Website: walmart
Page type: payment
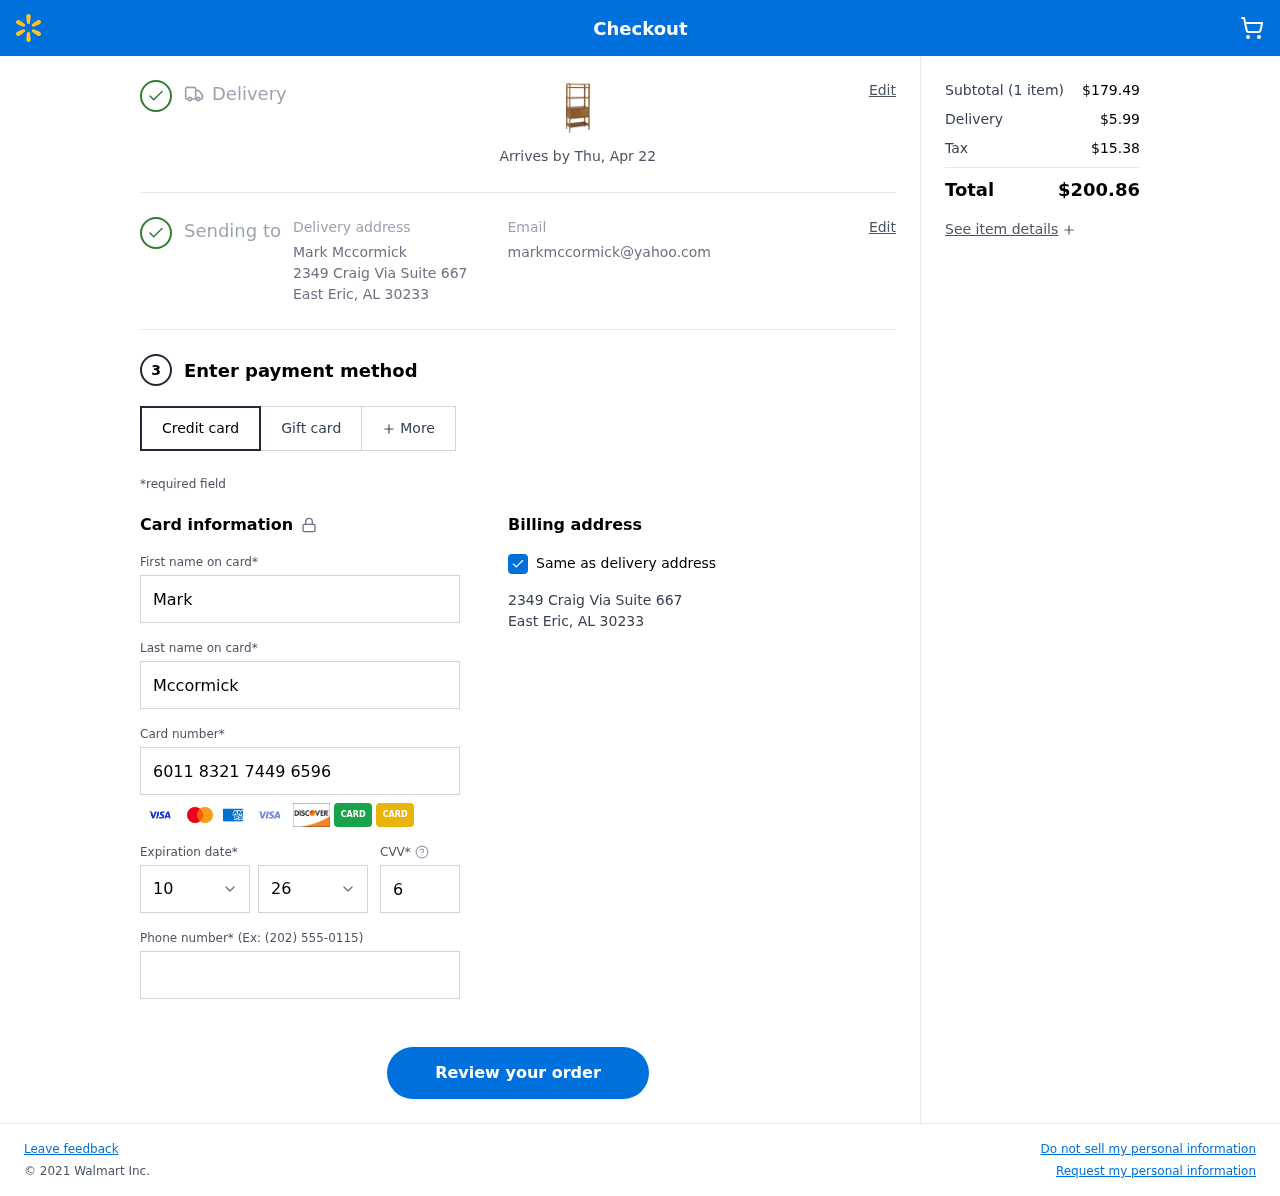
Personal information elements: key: PII_CARD_CVV
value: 679
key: PII_CARD_EXPIRY_MONTH
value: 10
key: PII_CARD_EXPIRY_YEAR
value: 26
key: PII_CARD_NUMBER
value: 6011 8321 7449 6596
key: PII_CITY
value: East Eric
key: PII_EMAIL
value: markmccormick@yahoo.com
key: PII_FIRSTNAME
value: Mark
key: PII_FULLNAME
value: Mark Mccormick
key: PII_LASTNAME
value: Mccormick
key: PII_PHONE
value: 6572775342
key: PII_POSTCODE
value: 30233
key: PII_STATE_ABBR
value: AL
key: PII_STREET
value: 2349 Craig Via Suite 667
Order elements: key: ORDER_DELIVERY_DATE
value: Arrives by Thu, Apr 22
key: ORDER_NUM_ITEMS
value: (1 item)
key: ORDER_SUBTOTAL
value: $179.49
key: ORDER_SHIPPING_COST
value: $5.99
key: ORDER_TAX
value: $15.38
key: ORDER_TOTAL
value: $200.86